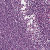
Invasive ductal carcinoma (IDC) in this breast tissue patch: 1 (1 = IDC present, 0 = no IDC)